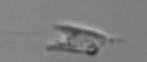
Label: Chrysochromulina_lanceolata